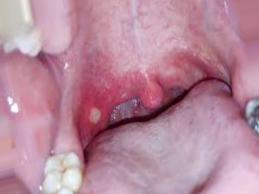
Condition: Mouth Ulcer